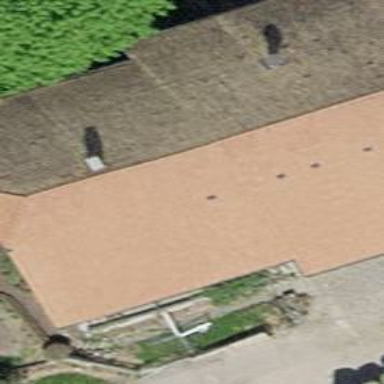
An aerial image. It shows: Farm building.